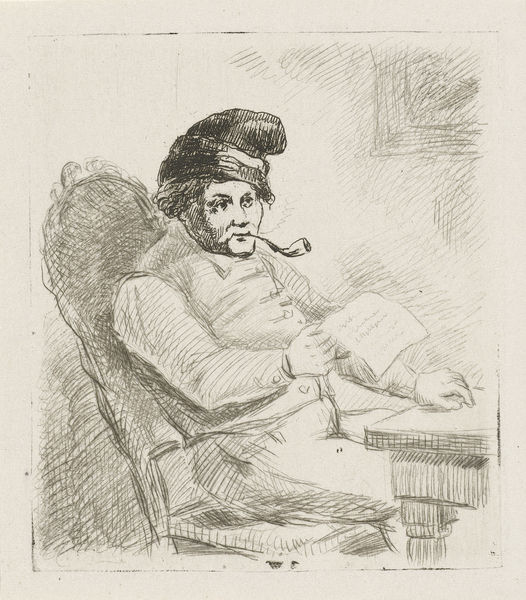
Titel: Pijproker
Künstler: David van der (II) Kellen
Standort: Amsterdam
Institution: Rijksmuseum
Schlagwörter: hand, mann, weiß, sitzen, fenster, grau, hut, schwarz, skizze, stuhl, tisch, zeichnung, hochformat, bart, hemd, kappe, mütze, gesicht, halten, mensch, bild, tischbein, sessel, sitzend, blatt, beine, papier, schreibtisch, lehne, studie, linien, pfeife, rauchen, lesen, sitzt, knöpfe, weste, striche, tusche, zettel, lehnstuhl, fensterrahmen, schwarz-weiß, schraffur, radierung, schraffiert, bleistift, reichen, kohlezeichnung, bleistiftzeichnung, rauchend, brief, schreiben, raucher, wams, leser, lesend, unfertig, kupferstich, franzose, gemütlich, bleistifft, stick, liest, zurücklehnen, pfeide, schlumpf, schwerzweiss